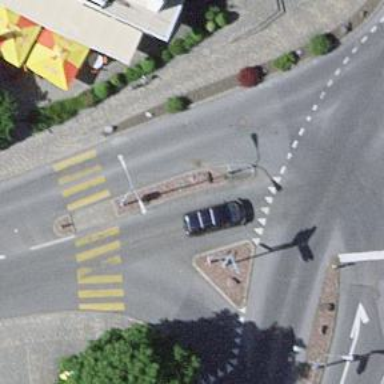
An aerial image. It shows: Traffic calming island.